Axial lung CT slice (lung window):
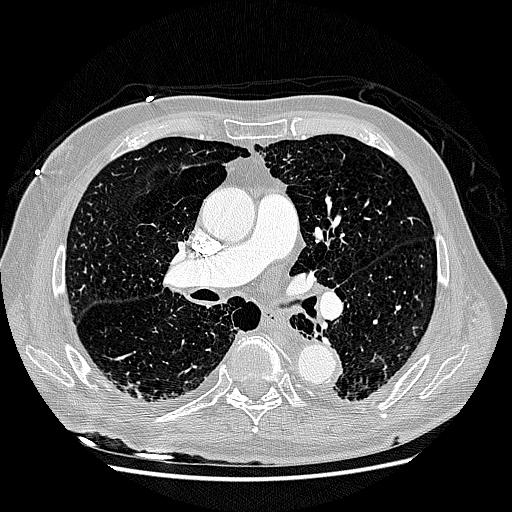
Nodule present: no